Question: I have an app that I have almost finished which is a scoreboard app. When the user does a LongClick on the score, currently a dialog box appears which shows an EditText field with an OK and CANCEL button. When the user clicks the EditText field a keypad appears (numbers only) in which the user types in the new score, clicks DONE and then the EditText field shows the new value in the dialog box and when the user clicks OK it saves the entered value to the TextView showing the current score.
The problem is that I feel it is cumbersome. Here is what I would like to happen:
1. User does a LongClick on score
2. Keypad appears
3. User enters new score
4. User clicks OK
5. Keypad disappears and value is saved to the TextView updating the current score.
In order to accomplish this, I thought of two things:
1. I could create a new class extending View -- I'm too new to android to really understand this option.
2. I could replace the EditText in the dialog with a new XML file which is designed like a keypad.
Option 2: I figured this would probably be the easiest so I have designed the XML Layout and called it keypad.xml. Now when the user does a LongClick the keypad.xml file inflates in a dialog with OK and CANCEL. So far so good. However, I don't know where I should put the code for the button actions.
At first thought, I figured that I could setup some onClick listener which is for ALL BUTTONS in the layout. I figured that all buttons are going to perform the exact same function. Basically, get the text from the button (in this case 0-9) and append it to the TextView which is just above the keypad. Then when the user clicks OK save the TextView in keypad.xml to the current score textview.
Can anyone help point me in the right direction to accomplish this please?
Here is the screenshot of keypad.xml (there is an empty TextView above the numbers):

Here is the XML code:
'''
<?xml version="1.0" encoding="utf-8"?>
<GridLayout xmlns:android="http://schemas.android.com/apk/res/android"
android:layout_width="wrap_content"
android:layout_height="wrap_content"
android:layout_gravity="fill"
android:columnCount="3" >
<TextView
android:id="@+id/textView1"
android:layout_columnSpan="3"
android:layout_gravity="fill"
android:gravity="right|center_vertical"
android:textSize="24sp" />
<Button android:text="1" />
<Button android:text="2" />
<Button android:text="3" />
<Button android:text="4" />
<Button android:text="5" />
<Button android:text="6" />
<Button android:text="7" />
<Button android:text="8" />
<Button android:text="9" />
<Button
android:layout_columnSpan="3"
android:layout_gravity="fill"
android:gravity="center"
android:text="0" />
'''
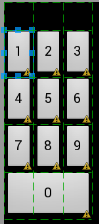
Answer: This Question has not seemed to prompt a response. In case anyone is looking for an answer to this, I have come up with another solution which isn't exactly the same but works none the less.
<URL>